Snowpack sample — Loveland Pass, Silver Plume, Colorado, USA (2/11/26, 12:00 PM MST)
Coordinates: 39.663, -105.886
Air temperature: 35 °F
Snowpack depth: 82 cm
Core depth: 40 cm
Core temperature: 23 °F
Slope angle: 13°, slope face: 12°
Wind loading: high
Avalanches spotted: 1
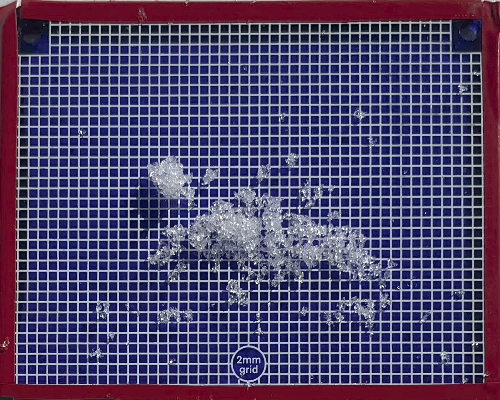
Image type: profile
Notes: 1 small avalanche spotted on the north side of the bowl, lots of wind loading